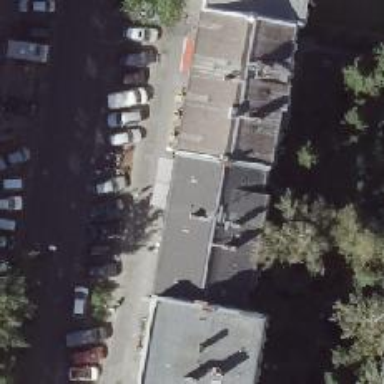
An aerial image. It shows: Cafe.